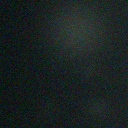
Screen state: off